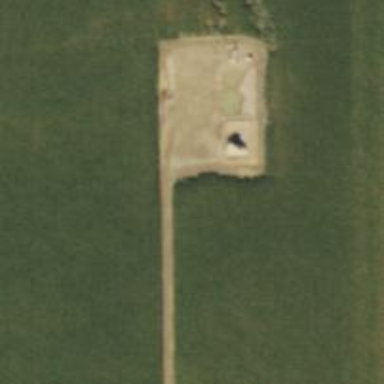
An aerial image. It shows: Storage tank with man-made structure.